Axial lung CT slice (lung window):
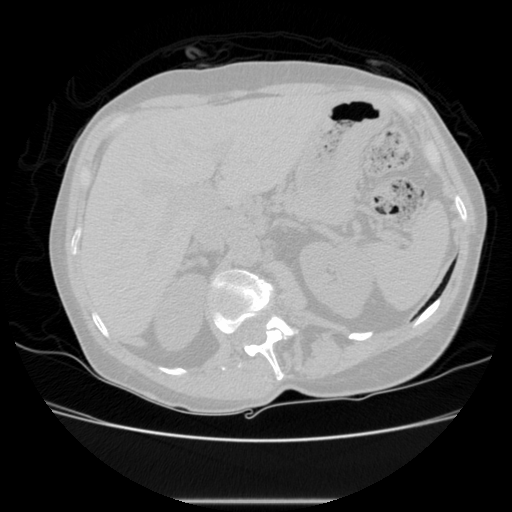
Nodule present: no